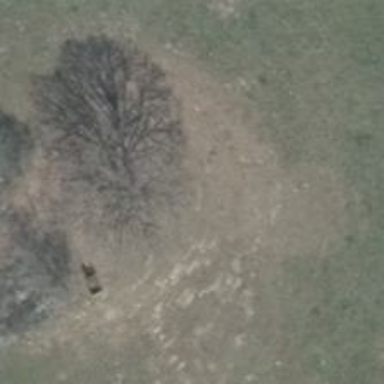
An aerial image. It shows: Hunting stand.